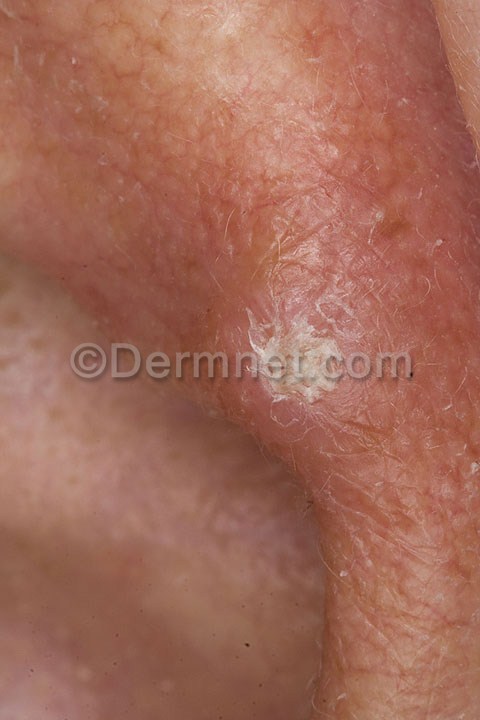
Disease: Seborrheic Keratoses and other Benign Tumors